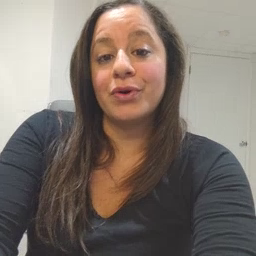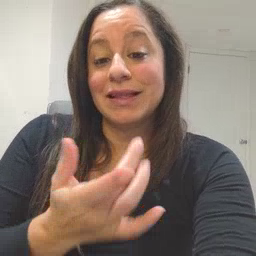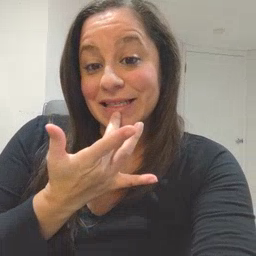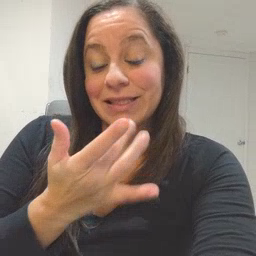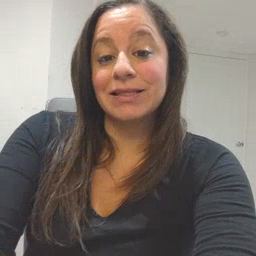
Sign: taste